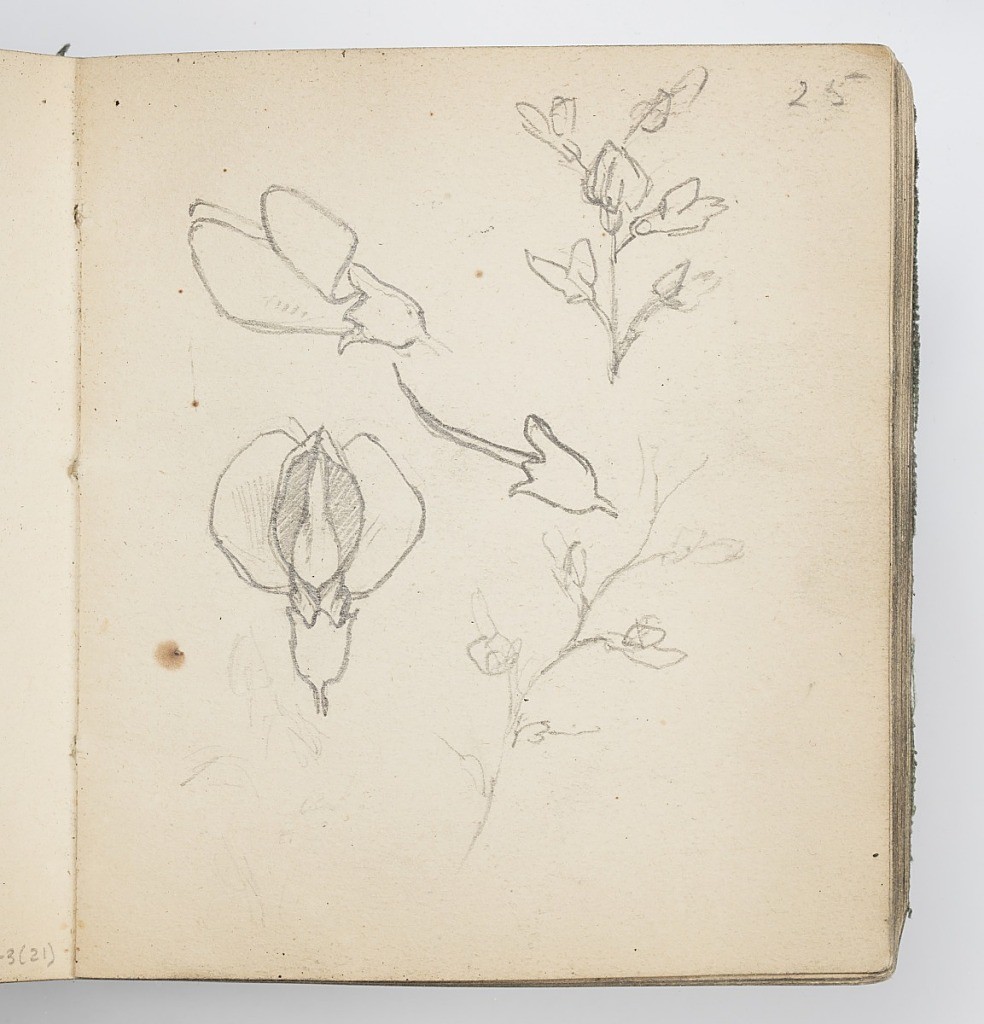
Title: Sketchbook Page: Sketches of Flowers
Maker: Kenyon Cox, American, 1856–1919
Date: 1874
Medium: Graphite on paper
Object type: Sketchbook folio
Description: Sketches of flower, from above, in profile, and on stem.